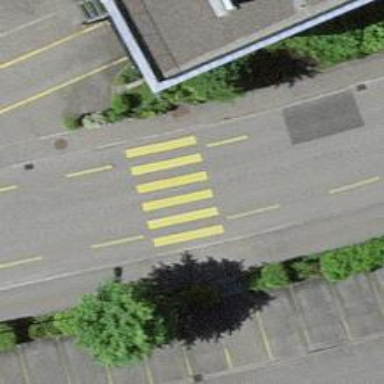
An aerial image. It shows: Marked crossing with zebra stripes on the road.